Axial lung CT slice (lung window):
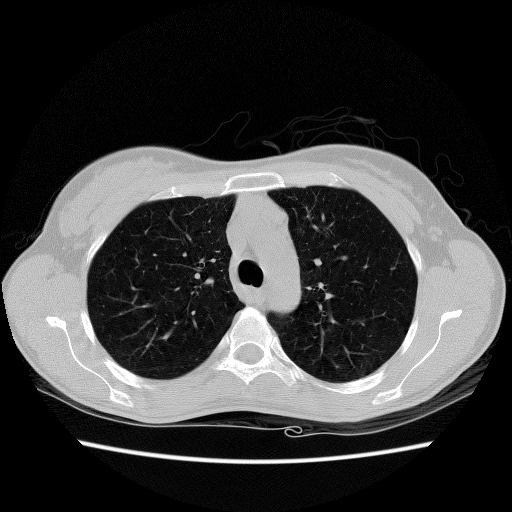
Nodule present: no